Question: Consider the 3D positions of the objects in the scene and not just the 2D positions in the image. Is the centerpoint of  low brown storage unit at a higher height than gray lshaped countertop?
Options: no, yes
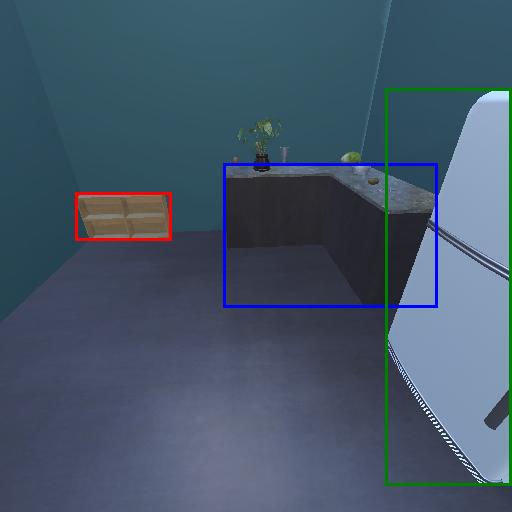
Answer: no